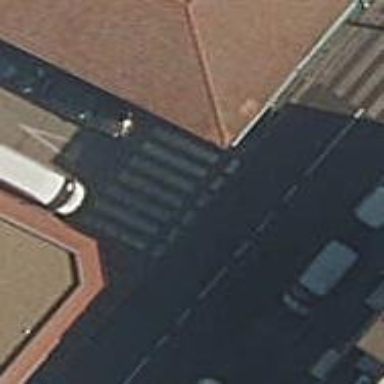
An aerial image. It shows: Uncontrolled crossing on the road.